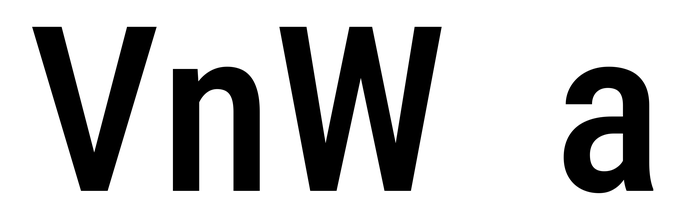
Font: Roboto_Condensed_Medium